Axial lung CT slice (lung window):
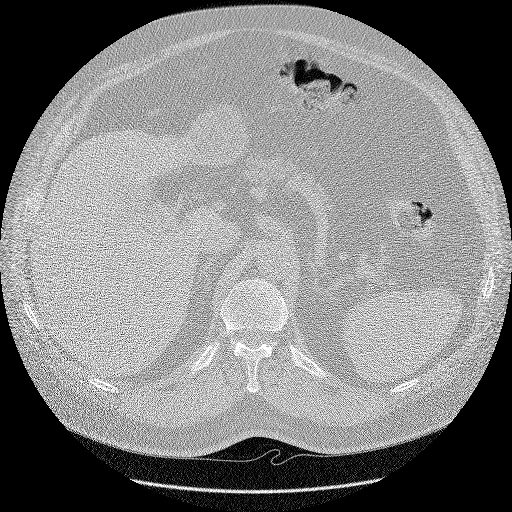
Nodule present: no